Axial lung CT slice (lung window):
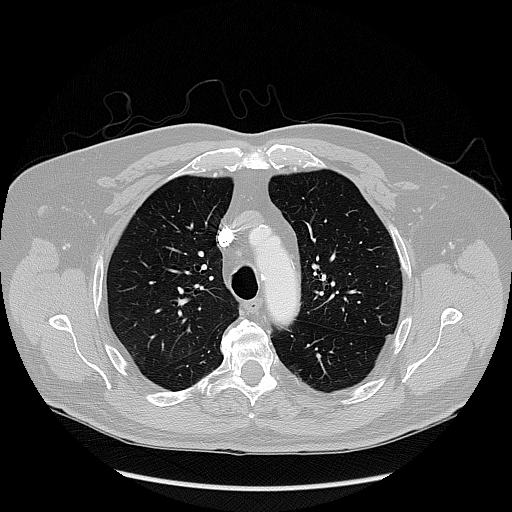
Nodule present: no